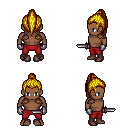
a pixel art fantasy rpg character, male body template, human, dark skin, leather shoulder armor, red pants, blonde long topknot hairstyle, metal gloves, maroon shoes, dagger, four views (front, back, left, right), 2x2 character sprite sheet, small pixel art, hard edges, no anti-aliasing